Interaction volume radius: 10 \u00c5
Interaction volume height: 25 \u00c5
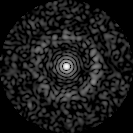
Disorder parameter: 0.8302